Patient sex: M
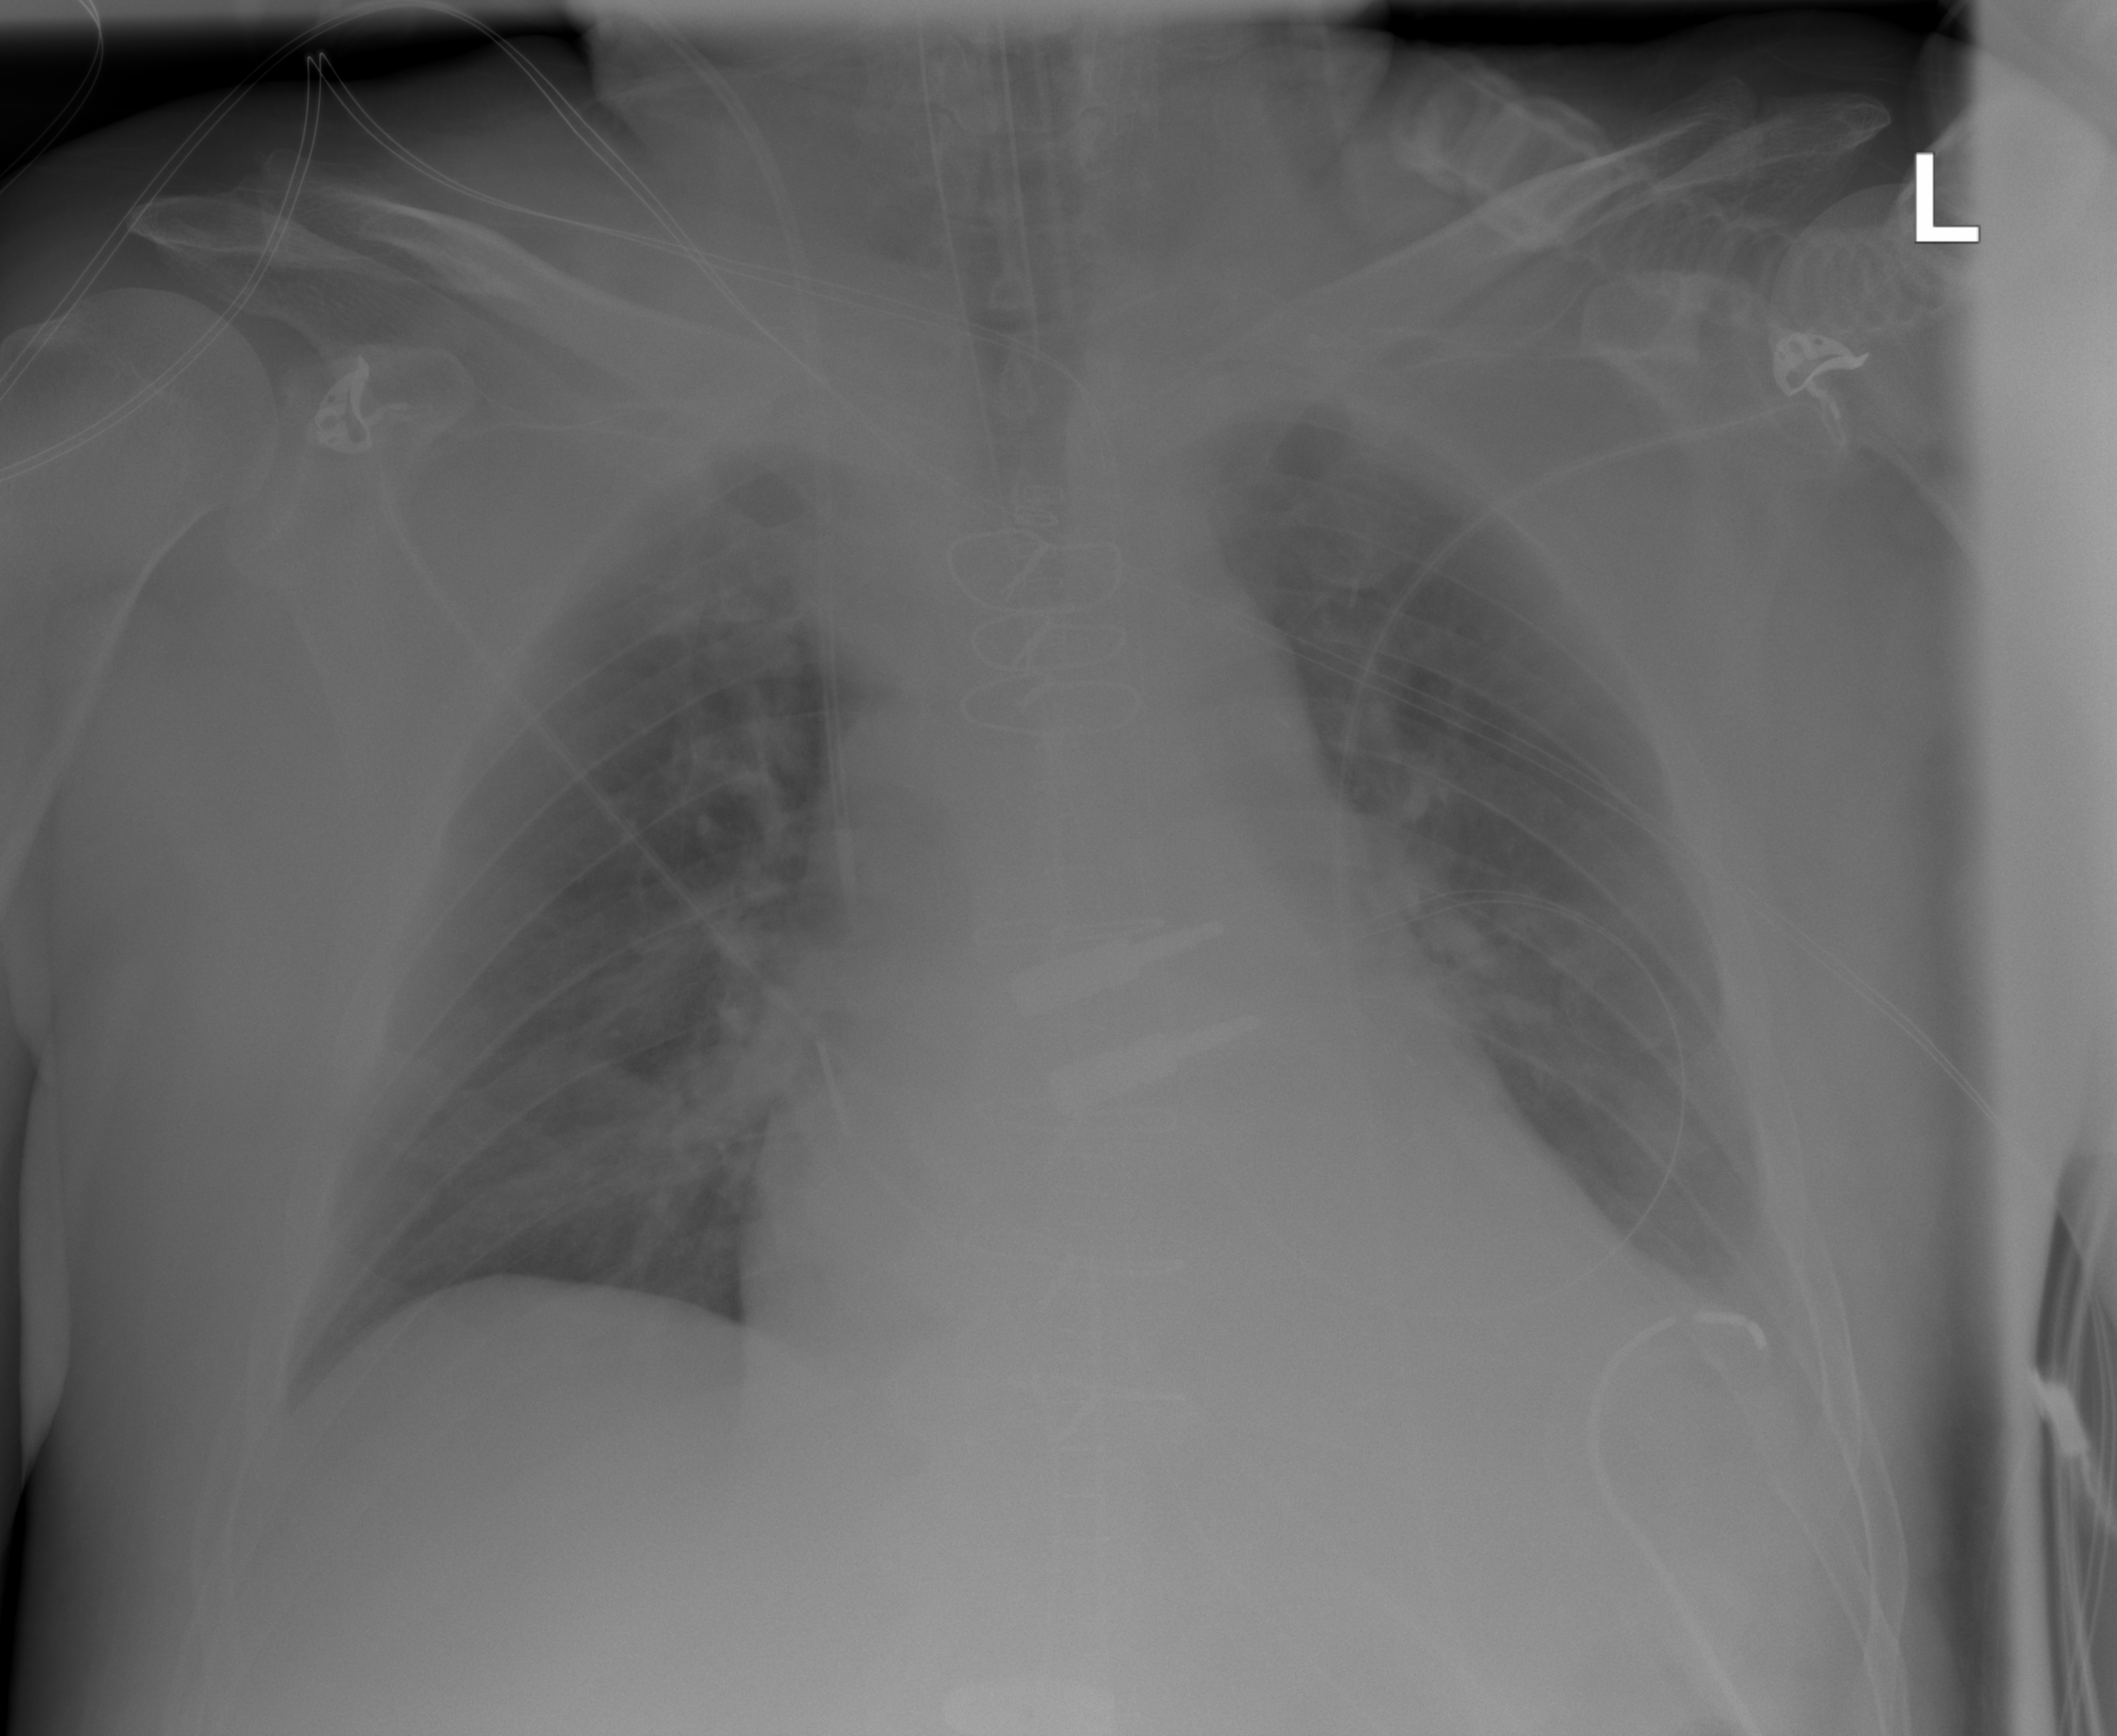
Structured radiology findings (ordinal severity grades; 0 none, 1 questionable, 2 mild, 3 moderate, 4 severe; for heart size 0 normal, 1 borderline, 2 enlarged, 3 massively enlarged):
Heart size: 2
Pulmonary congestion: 0
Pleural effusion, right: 0
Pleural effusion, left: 0
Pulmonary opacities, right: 0
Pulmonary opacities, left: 0
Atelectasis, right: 2
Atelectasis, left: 2